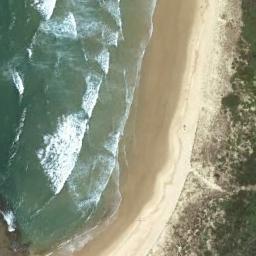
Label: beach